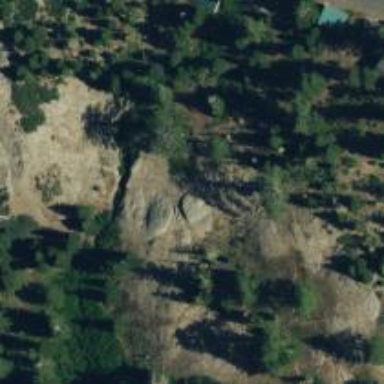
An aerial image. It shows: Landscape of bare rock.